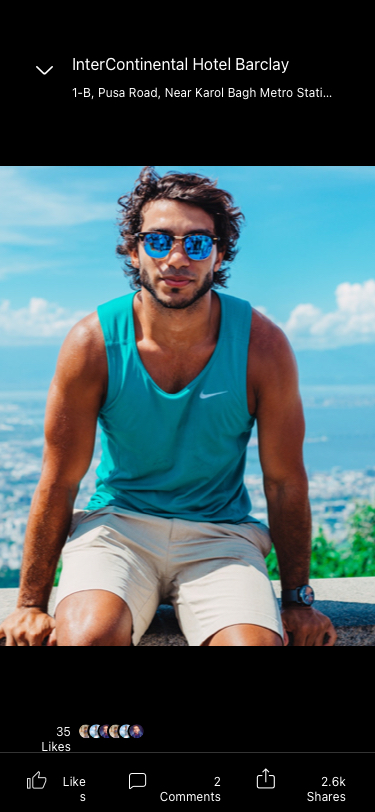
Text in this UI design:
2 Comments
2.6k Shares
Likes
35 Likes
InterContinental Hotel Barclay
1-B, Pusa Road, Near Karol Bagh Metro Stati…